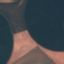
Label: AnnualCrop